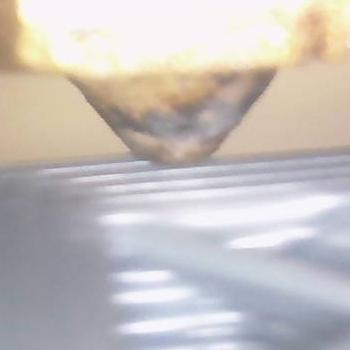
Flow rate: 112%